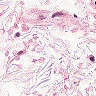
Metastatic tissue present: no